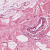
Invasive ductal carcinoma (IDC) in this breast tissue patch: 0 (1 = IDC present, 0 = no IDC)